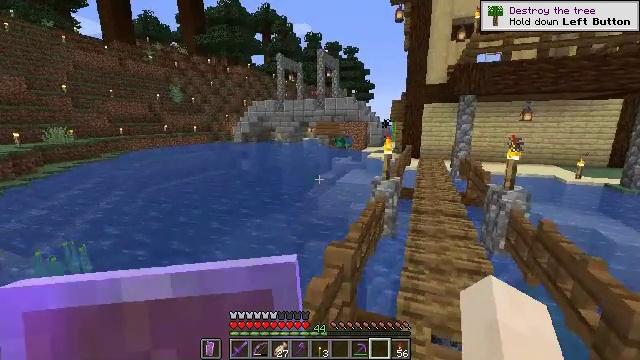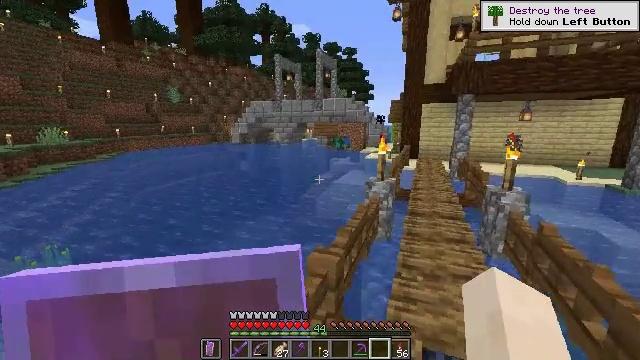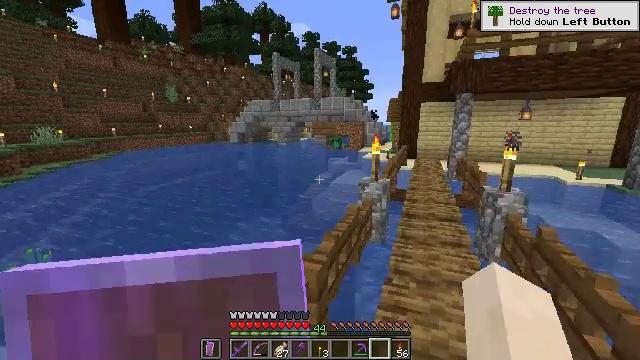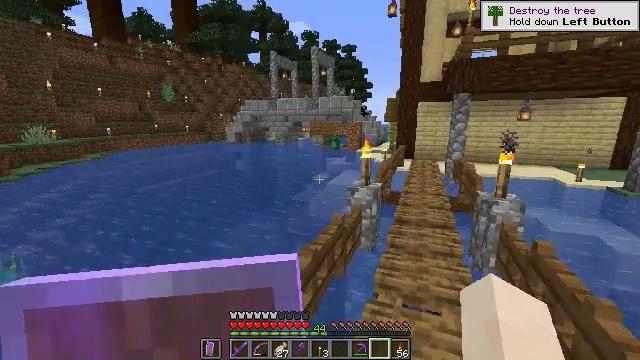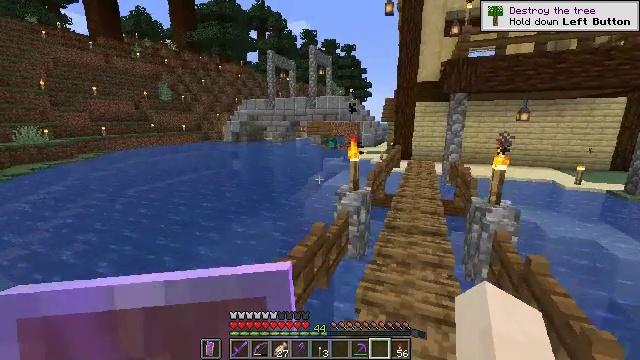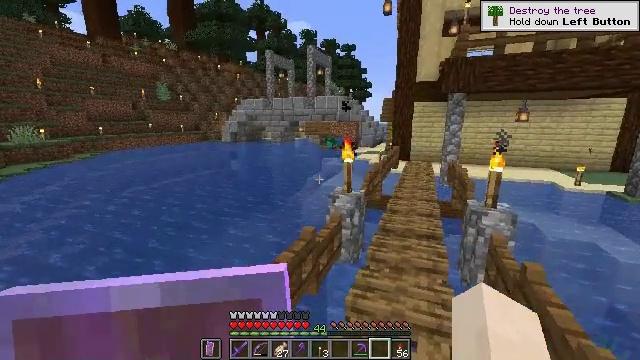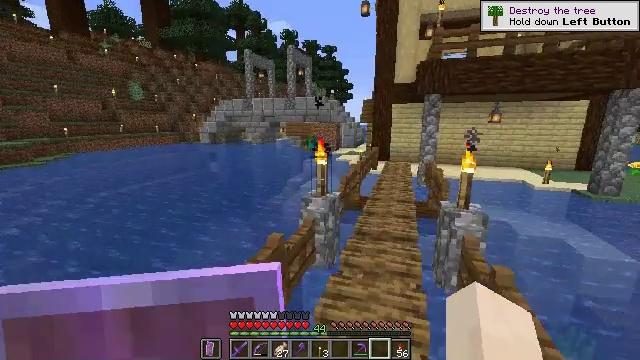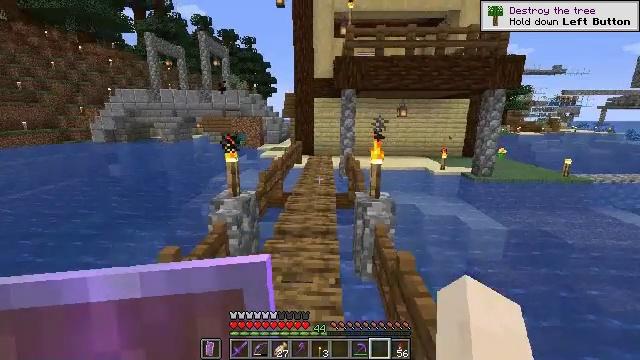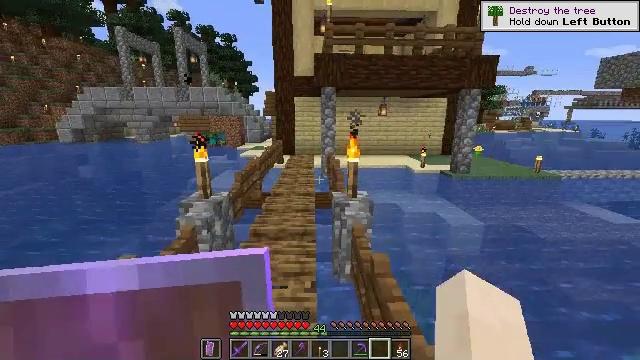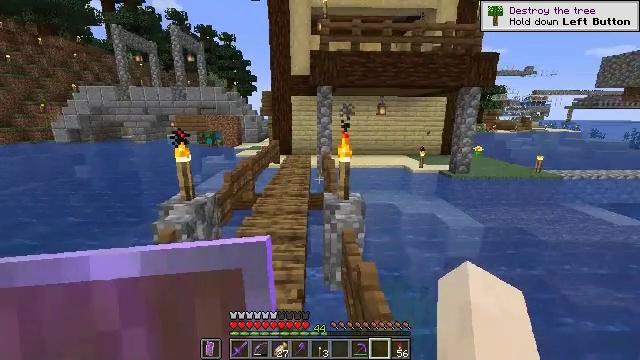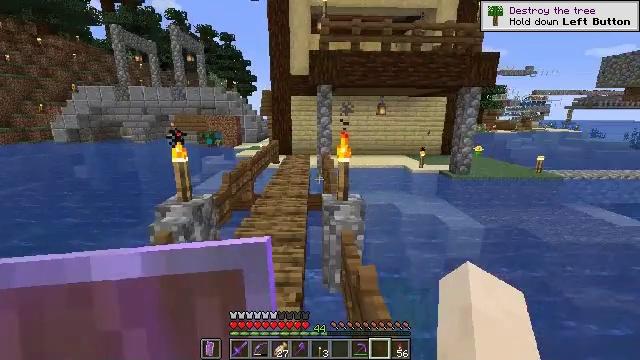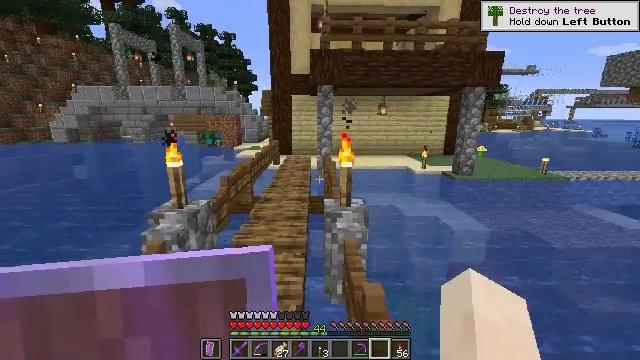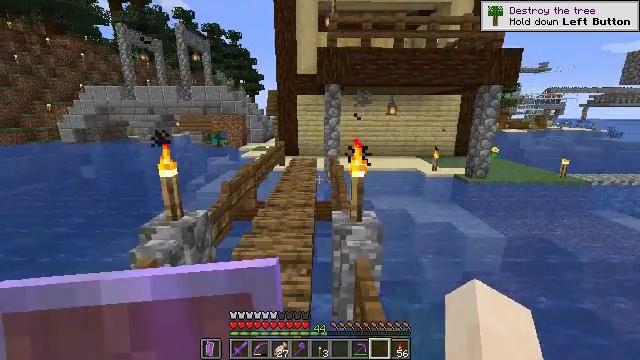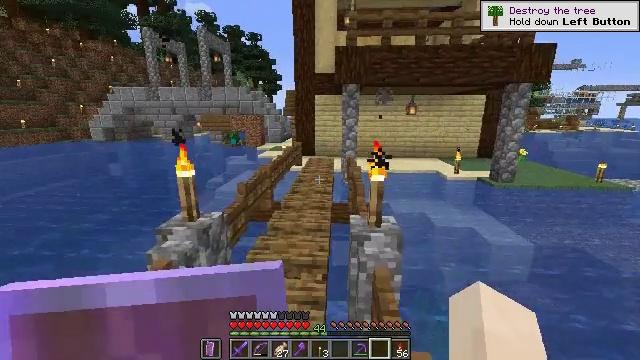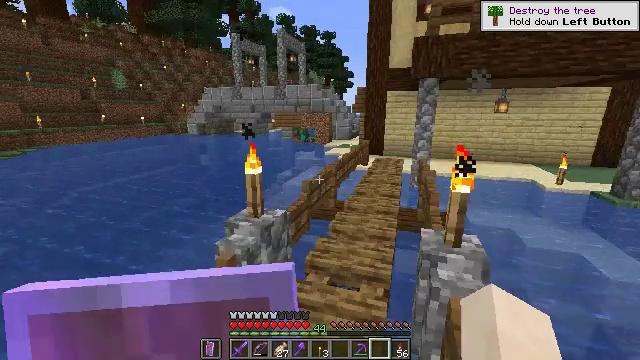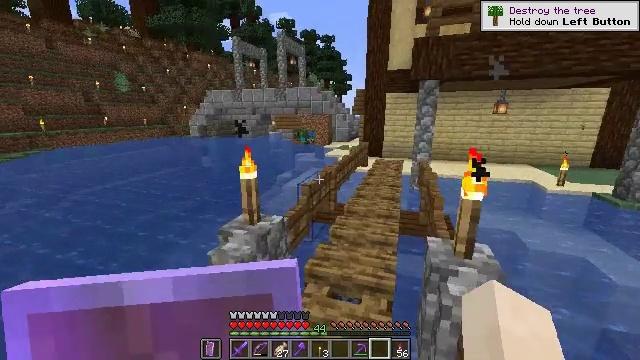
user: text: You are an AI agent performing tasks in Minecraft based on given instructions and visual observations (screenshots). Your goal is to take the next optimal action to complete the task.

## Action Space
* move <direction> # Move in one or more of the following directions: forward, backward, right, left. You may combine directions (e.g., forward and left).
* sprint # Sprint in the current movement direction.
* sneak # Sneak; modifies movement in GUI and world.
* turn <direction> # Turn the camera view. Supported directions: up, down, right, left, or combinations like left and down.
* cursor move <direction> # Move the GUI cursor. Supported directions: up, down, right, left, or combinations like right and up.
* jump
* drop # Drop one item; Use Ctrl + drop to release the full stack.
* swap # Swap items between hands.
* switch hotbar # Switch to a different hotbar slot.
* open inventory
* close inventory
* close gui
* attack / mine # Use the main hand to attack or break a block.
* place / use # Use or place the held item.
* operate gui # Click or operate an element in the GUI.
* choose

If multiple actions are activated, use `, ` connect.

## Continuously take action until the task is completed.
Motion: motion action
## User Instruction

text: Break the bone block to gather material.
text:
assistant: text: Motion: move forward and move right
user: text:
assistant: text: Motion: move forward and move right
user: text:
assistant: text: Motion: move forward and move right
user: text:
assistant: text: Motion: move forward and move right
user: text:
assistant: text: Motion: move forward and move right
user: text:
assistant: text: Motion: move forward and move right, turn right
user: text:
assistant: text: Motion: move forward and move right, turn right and down
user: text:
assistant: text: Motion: move forward and move right, turn right
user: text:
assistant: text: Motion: move forward and move right
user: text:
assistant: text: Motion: move forward and move right, sprint
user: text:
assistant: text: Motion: move forward, sprint
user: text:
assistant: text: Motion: move forward, sprint, turn left
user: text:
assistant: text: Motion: move forward, sprint, turn left
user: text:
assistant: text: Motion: move forward, sprint, turn left
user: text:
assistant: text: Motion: move forward, sprint
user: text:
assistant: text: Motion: move forward
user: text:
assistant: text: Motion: move forward
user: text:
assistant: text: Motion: no_op
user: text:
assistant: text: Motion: no_op
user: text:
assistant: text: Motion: no_op
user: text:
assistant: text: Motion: move forward
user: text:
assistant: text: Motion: move forward
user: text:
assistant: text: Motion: move forward, turn right
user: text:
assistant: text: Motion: move forward, turn right
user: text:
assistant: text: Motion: move forward, turn right
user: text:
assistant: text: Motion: move forward
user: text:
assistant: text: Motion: move forward
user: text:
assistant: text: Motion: move forward, turn left
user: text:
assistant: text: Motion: move forward, turn left
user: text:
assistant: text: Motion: move forward, turn left